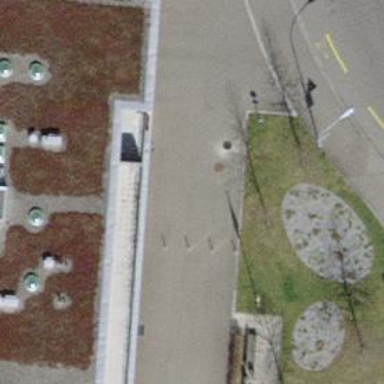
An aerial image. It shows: Bollard barrier.